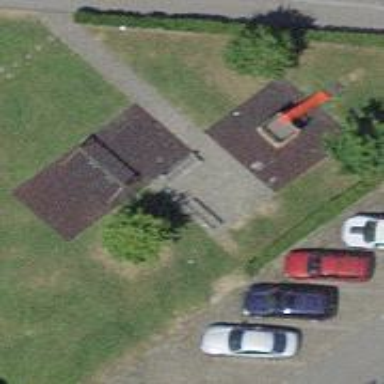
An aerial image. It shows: Playground area for leisure activities on the land.